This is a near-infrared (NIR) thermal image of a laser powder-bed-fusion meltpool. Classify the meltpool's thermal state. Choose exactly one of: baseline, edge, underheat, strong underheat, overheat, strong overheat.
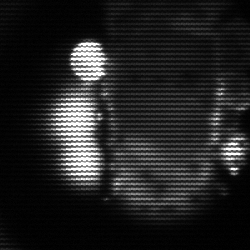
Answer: strong underheat